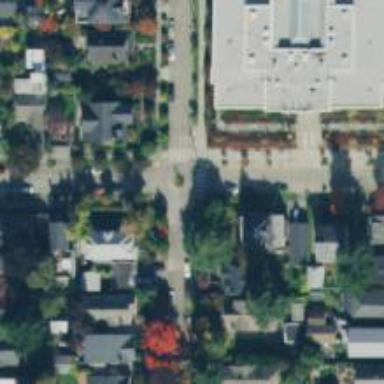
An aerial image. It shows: Residential road with separate sidewalk.